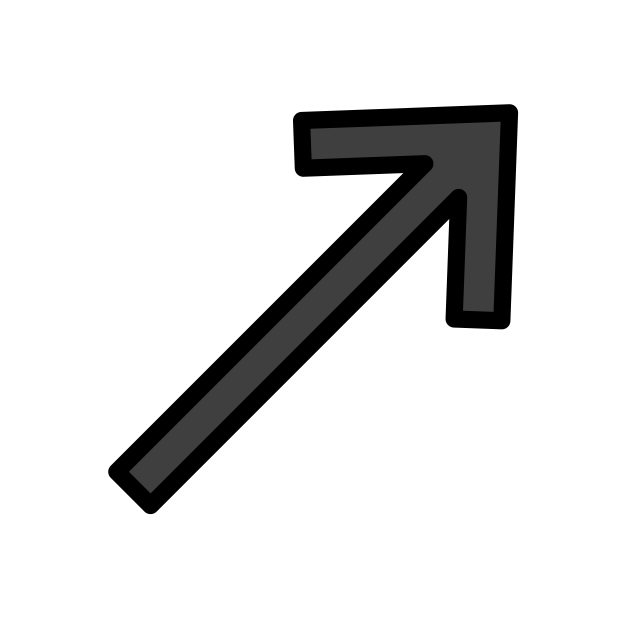
Emoji: ↗
Name: north east arrow
Unicode: 0x2197